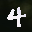
Label: 4